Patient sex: F
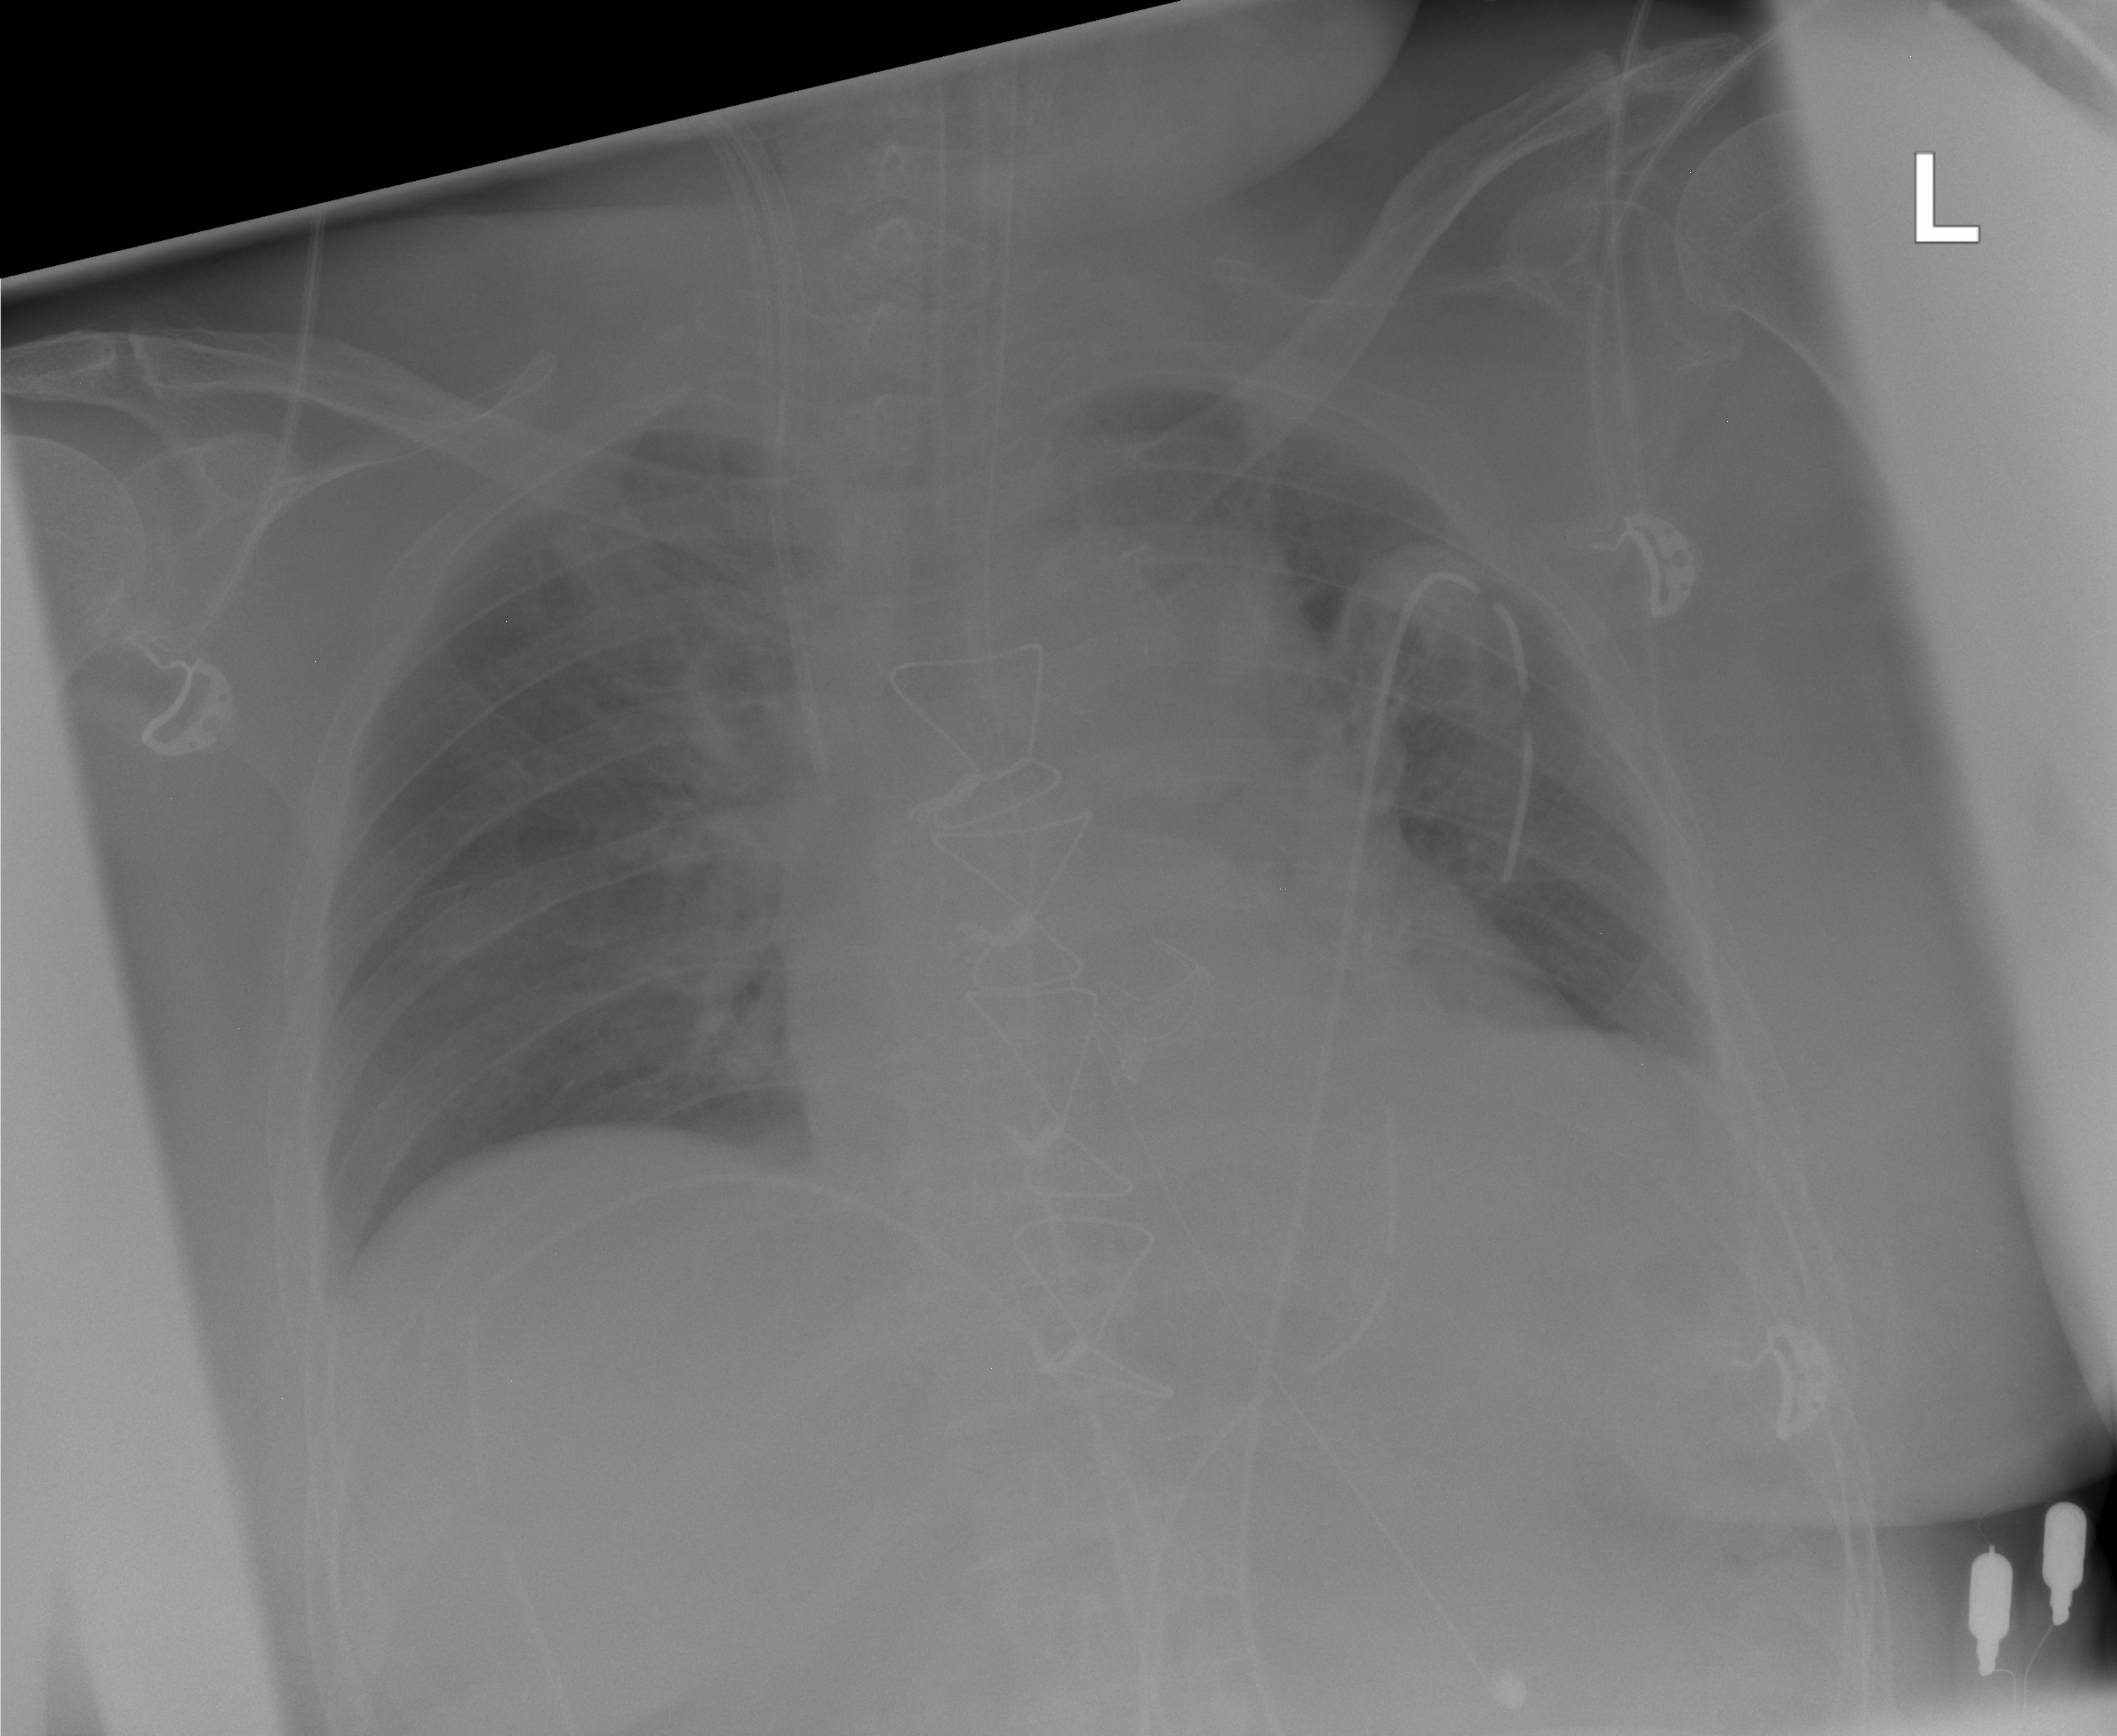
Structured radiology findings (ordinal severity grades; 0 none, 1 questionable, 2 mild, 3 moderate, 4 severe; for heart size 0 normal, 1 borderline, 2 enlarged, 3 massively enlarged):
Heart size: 0
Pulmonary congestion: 1
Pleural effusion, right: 0
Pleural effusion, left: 0
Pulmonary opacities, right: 0
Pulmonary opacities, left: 0
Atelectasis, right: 0
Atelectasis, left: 0